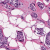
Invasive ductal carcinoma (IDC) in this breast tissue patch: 1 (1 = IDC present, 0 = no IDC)